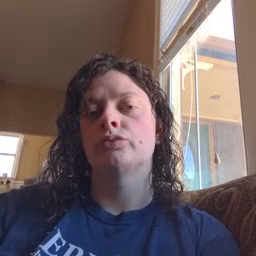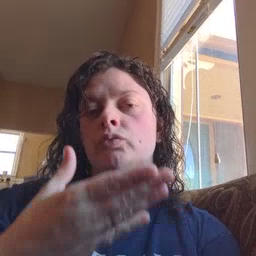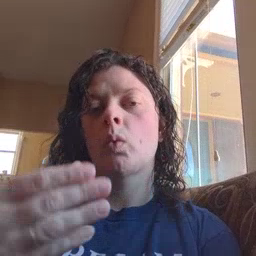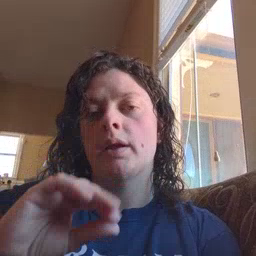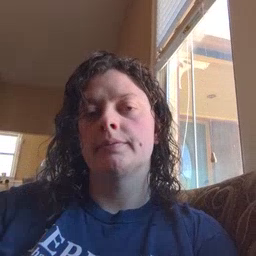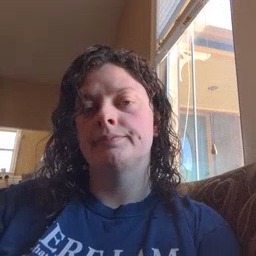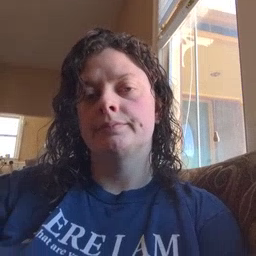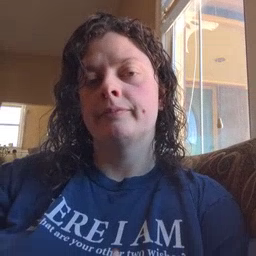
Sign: story